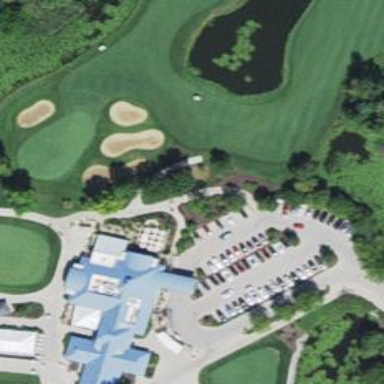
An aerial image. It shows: Path for both roads and golfers.